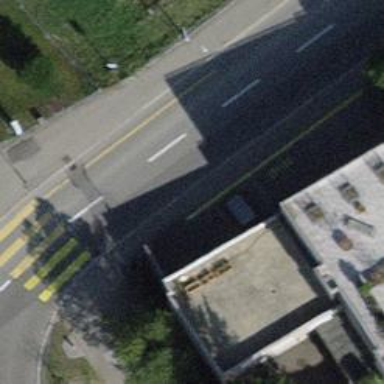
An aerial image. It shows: Asphalt sidewalk along the footway.